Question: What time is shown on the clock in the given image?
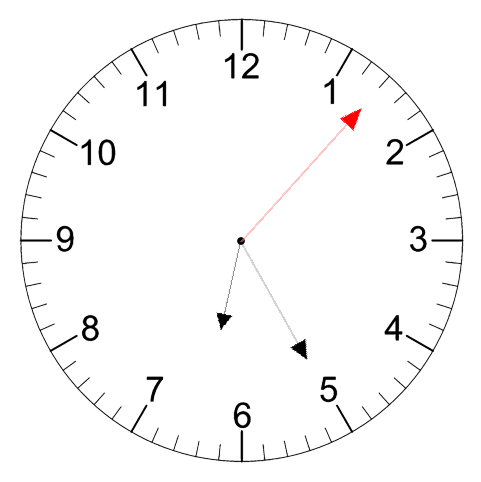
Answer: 06:25:07